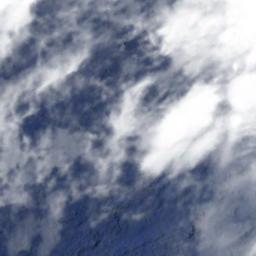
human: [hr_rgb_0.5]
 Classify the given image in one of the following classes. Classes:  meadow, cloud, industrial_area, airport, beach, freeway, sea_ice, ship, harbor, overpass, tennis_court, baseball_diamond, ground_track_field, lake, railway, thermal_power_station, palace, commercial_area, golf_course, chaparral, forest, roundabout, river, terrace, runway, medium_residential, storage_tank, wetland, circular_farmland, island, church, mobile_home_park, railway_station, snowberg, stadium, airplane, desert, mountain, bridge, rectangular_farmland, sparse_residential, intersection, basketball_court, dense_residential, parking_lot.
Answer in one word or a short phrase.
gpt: cloud